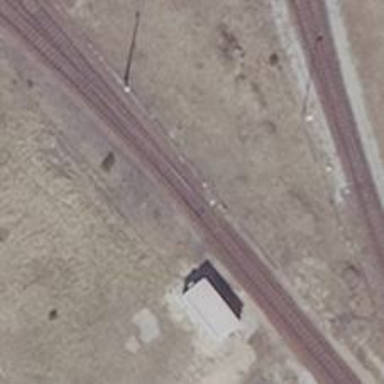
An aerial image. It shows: Railway switch.